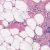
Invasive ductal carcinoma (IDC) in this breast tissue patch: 0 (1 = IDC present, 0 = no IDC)